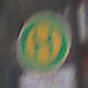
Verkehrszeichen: Haltestelle
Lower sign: ZeitangabenMitBeschraenkungAufWochentage5
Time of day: MorningAfternoon
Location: Outdoor (Urban)
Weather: Overcast
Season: NotSpecified
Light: Natural